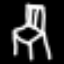
Label: chair